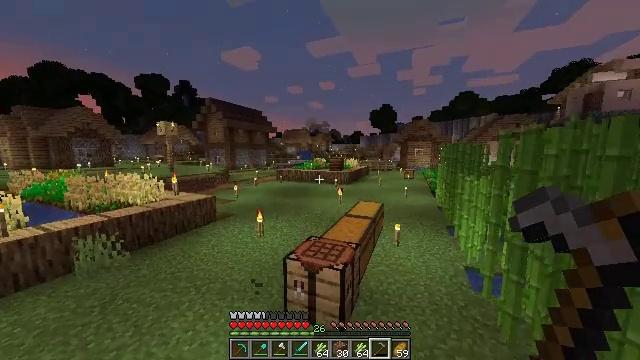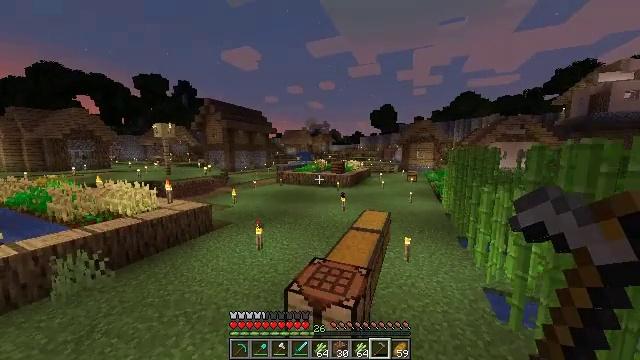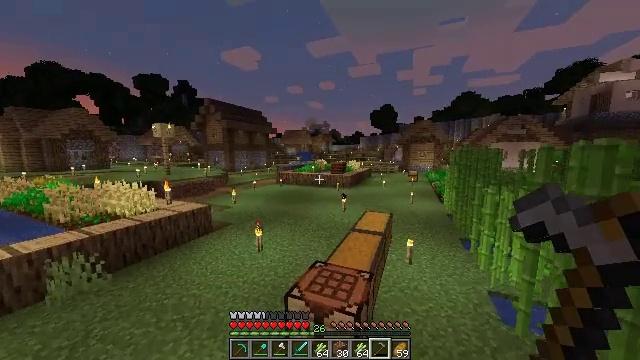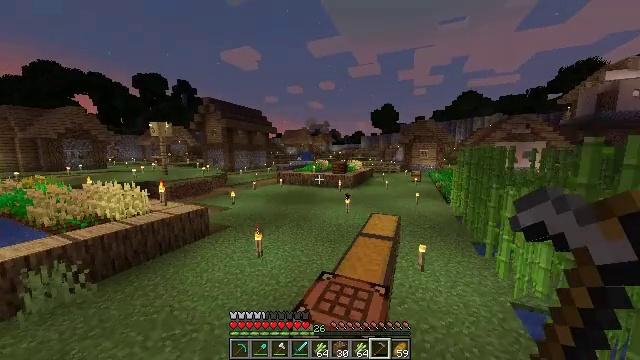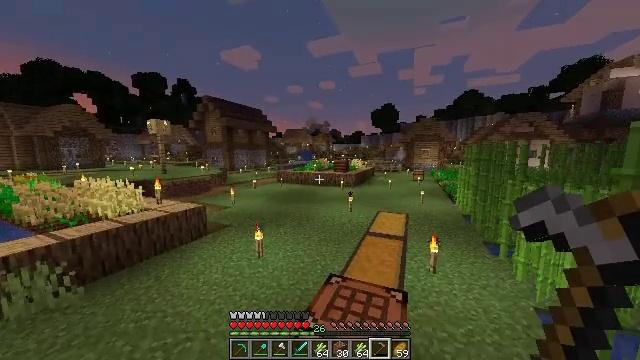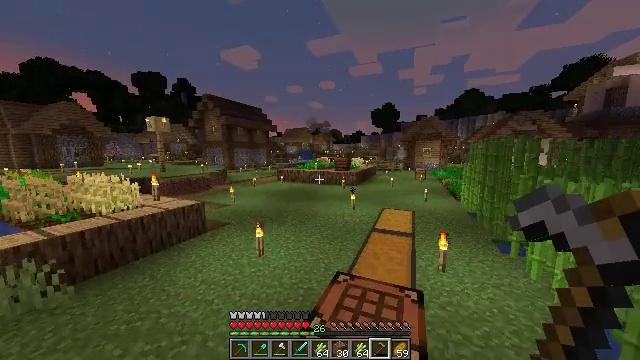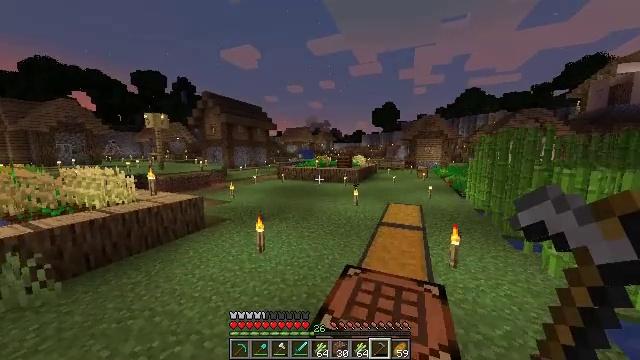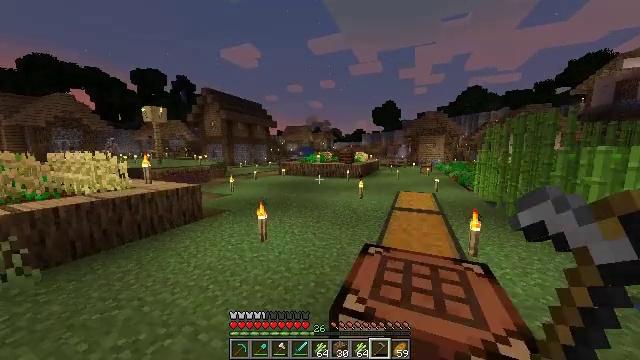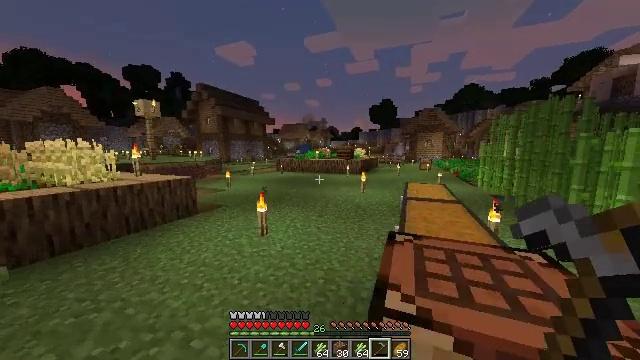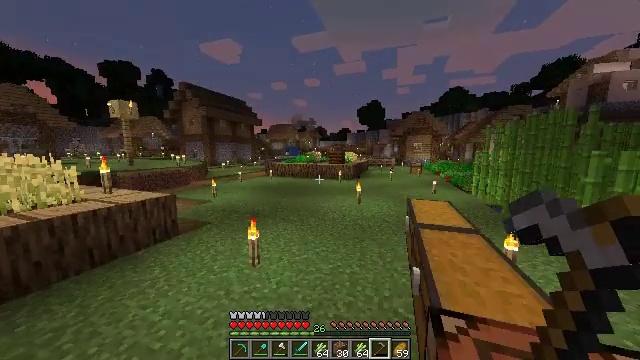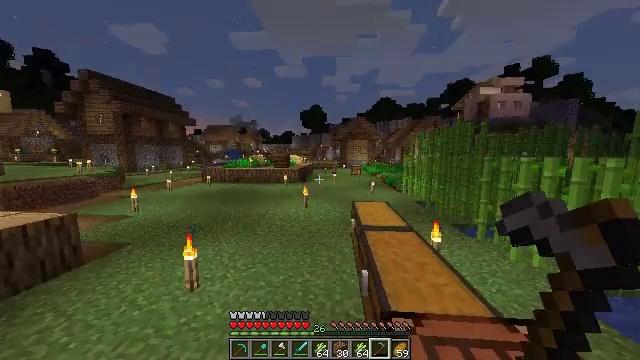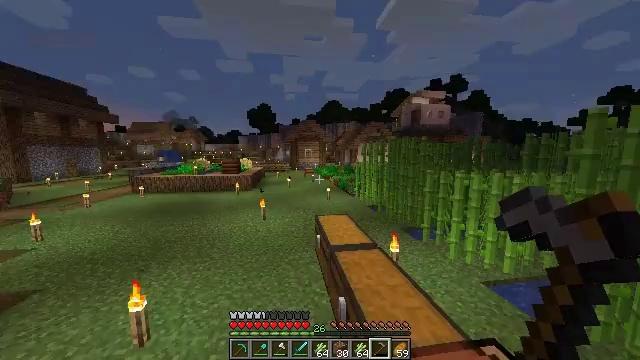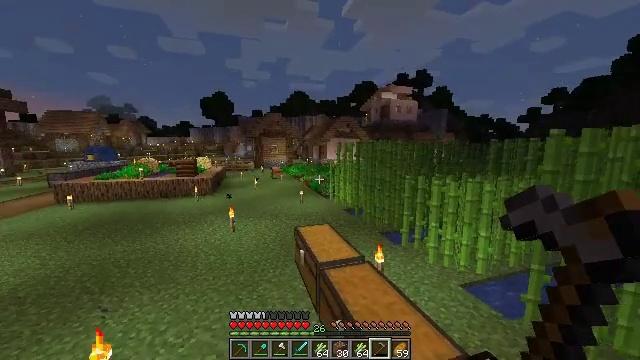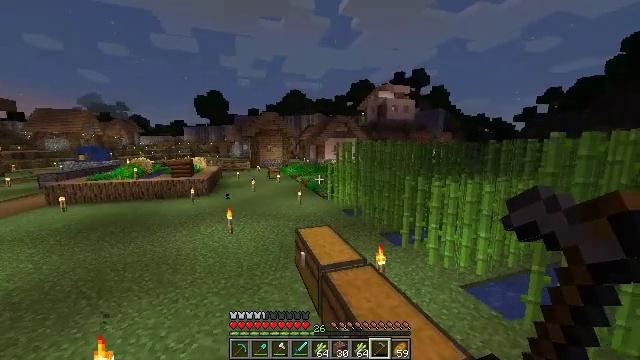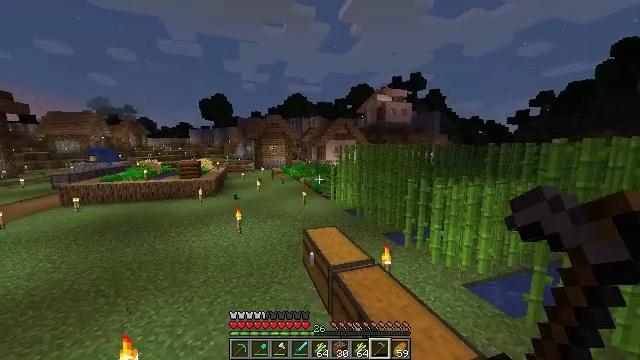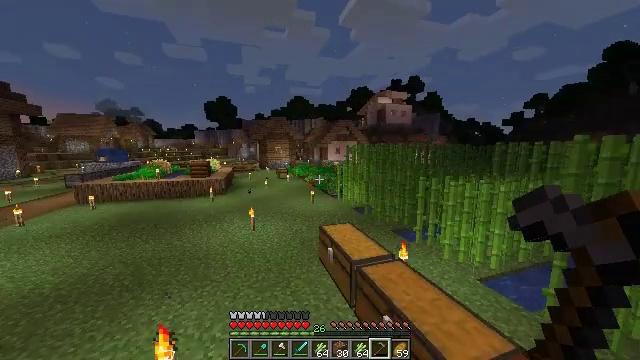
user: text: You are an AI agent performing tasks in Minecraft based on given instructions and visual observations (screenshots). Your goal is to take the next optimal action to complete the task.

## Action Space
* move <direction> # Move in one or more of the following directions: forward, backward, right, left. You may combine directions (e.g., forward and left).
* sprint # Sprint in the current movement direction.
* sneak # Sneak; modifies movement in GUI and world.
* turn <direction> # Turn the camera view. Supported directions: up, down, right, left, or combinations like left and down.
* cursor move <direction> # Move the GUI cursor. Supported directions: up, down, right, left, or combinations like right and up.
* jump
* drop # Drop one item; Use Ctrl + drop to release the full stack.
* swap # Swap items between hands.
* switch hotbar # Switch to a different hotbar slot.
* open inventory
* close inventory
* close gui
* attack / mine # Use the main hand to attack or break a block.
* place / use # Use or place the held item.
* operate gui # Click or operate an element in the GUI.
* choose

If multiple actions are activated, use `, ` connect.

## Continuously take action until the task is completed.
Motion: motion action
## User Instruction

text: Harvest sugar cane from the plant.
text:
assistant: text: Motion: move forward and move left, sprint, jump
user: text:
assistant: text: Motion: move forward and move left, sprint, jump
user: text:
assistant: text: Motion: move forward and move left, sprint, jump
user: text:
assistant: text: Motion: move forward and move left, sprint, jump
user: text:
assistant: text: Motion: move forward and move left, sprint, jump
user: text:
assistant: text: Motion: move forward and move left, sprint, jump
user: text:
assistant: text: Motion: move forward and move left, sprint, jump
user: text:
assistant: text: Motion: move forward and move left, sprint, jump
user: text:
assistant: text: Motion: move forward and move left, sprint, turn right, jump
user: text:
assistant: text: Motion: move forward and move left, sprint, turn right, jump
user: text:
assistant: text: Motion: move forward and move left, sprint, turn right, jump
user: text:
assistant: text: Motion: move forward and move left, sprint, turn right, jump
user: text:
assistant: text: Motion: move forward and move left, sprint, jump
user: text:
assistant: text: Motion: move forward and move left, sprint, jump
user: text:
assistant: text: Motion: move forward and move left, sprint, jump
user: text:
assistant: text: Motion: move forward and move left, sprint, jump
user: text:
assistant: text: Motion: move forward and move left, sprint, jump
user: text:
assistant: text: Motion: move forward and move left, sprint, jump
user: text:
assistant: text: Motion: move forward and move left, sprint, turn left, jump
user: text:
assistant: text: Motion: move forward and move left, sprint, turn left, jump
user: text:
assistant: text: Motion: move forward and move left, sprint, turn left, jump
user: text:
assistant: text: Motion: move forward and move left, sprint, turn left, jump
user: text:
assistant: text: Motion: move forward and move left, sprint, turn left, jump
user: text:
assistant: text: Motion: move forward, sprint, turn left, jump
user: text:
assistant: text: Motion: move forward, sprint, jump
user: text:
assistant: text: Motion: move forward, sprint, jump
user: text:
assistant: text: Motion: move forward, sprint, jump
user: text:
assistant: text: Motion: move forward, sprint, jump
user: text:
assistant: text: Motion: move forward, sprint, turn left, jump
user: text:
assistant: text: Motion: move forward, sprint, jump